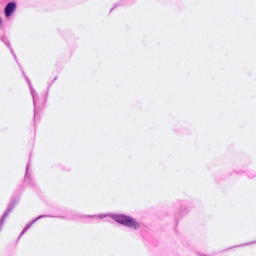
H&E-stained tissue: Breast